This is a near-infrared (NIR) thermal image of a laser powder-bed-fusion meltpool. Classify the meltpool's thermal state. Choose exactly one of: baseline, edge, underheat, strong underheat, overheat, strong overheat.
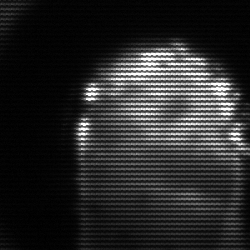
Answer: baseline